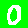
Digit: 0